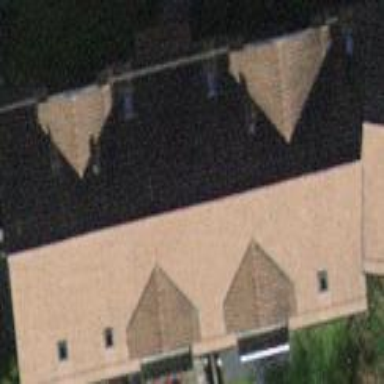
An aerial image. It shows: Tile-roofed apartment building.